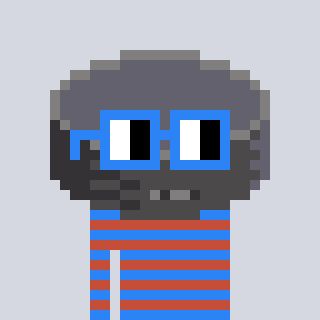
a pixel art character with square blue glasses, a hockey puck-shaped head and a rust-colored body on a cool background